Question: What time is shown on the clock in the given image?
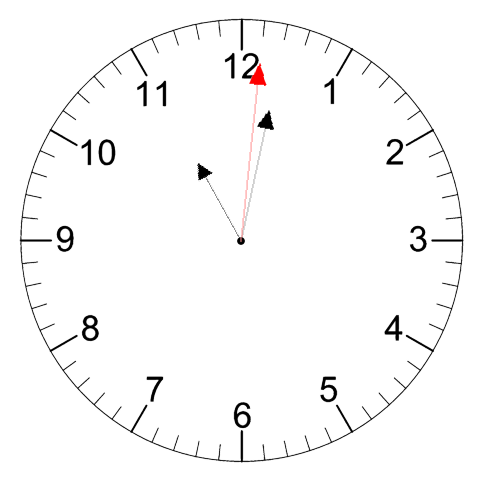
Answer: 11:02:01